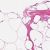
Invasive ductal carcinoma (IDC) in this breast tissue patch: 0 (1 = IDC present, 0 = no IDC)